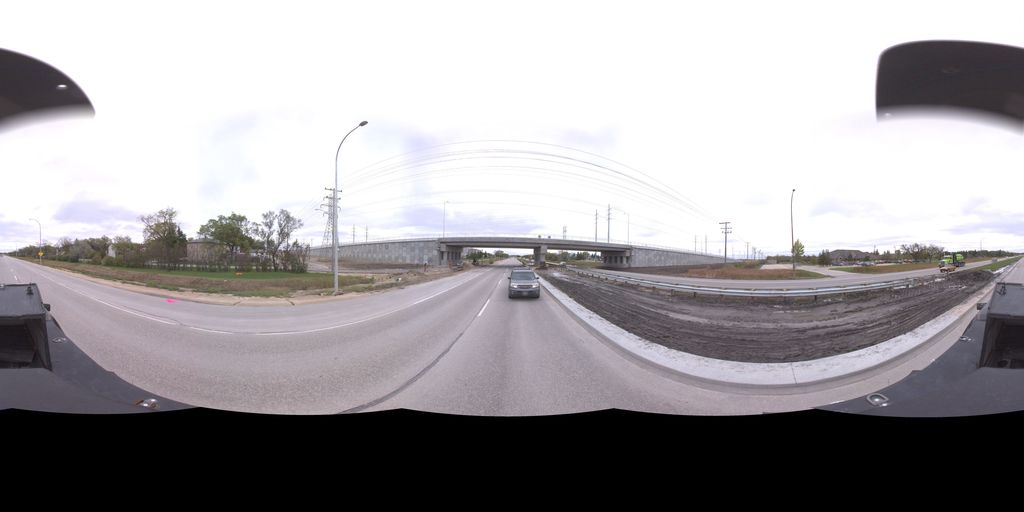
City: winnipeg